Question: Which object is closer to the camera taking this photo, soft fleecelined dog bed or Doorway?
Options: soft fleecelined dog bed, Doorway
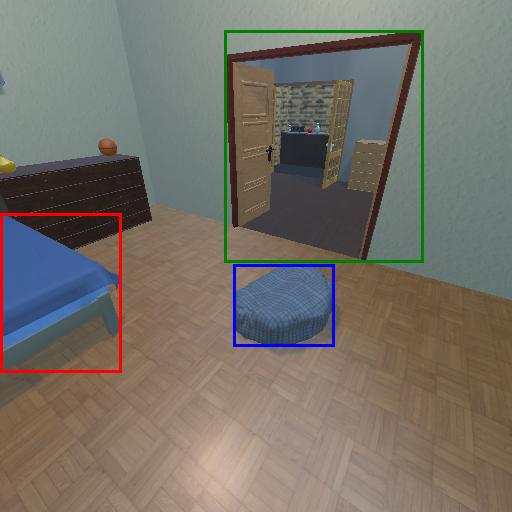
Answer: soft fleecelined dog bed